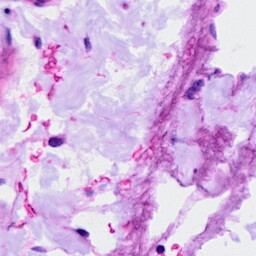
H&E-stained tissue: Ovarian